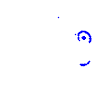
Particle: kaon